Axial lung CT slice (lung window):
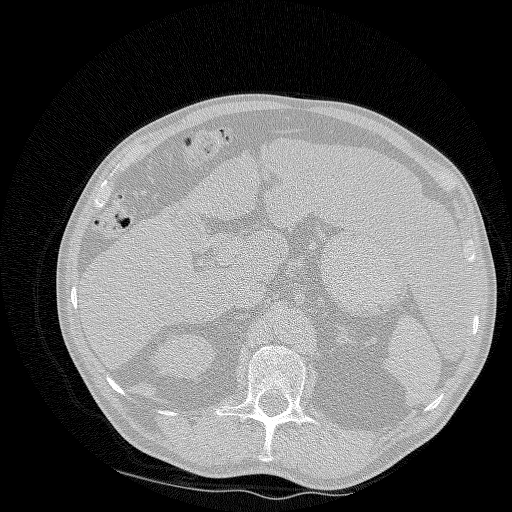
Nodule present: no